Question: Road name?
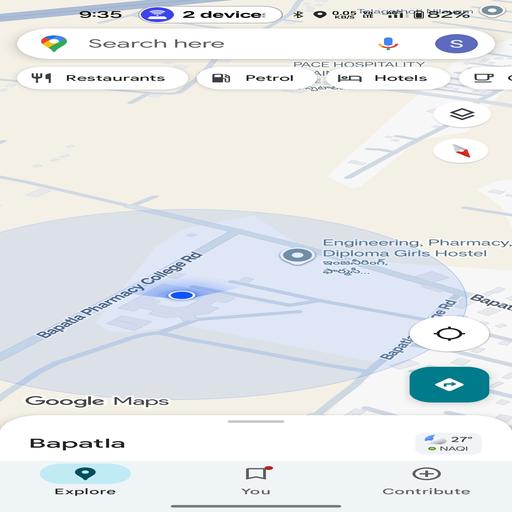
Answer: Pharmacy Road